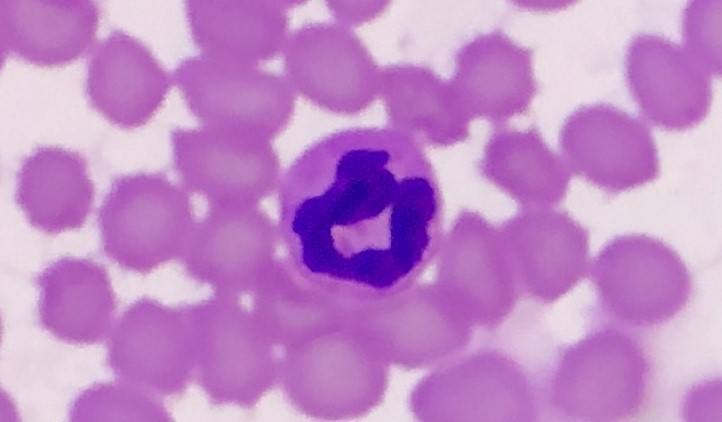
White blood cell type: Neutrophil